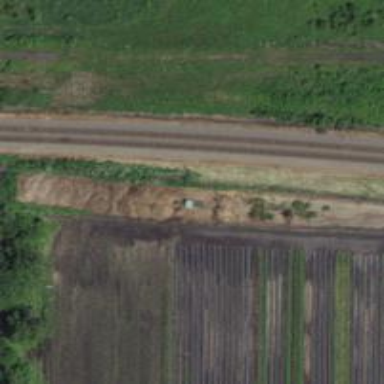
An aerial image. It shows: Railway track.